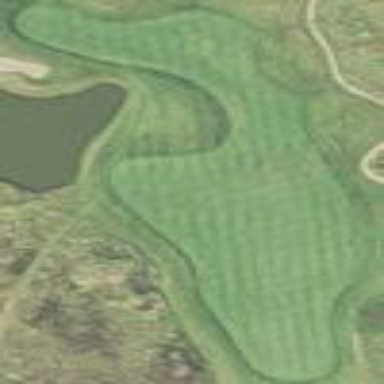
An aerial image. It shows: Golf fairway surrounded by grass.